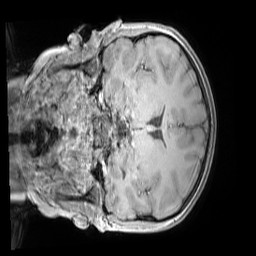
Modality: MP2RAGE
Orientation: coronal
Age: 9
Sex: male
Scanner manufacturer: siemens
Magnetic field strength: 3 T
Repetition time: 4 s
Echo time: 0.00303 s